Question: I'm beginning my path in Typescript and got a problem that i can solve. I'm trying to acess one index of one array inside the return of a API call. In the console the value is printed perfectly, but appears this message of error.
This is the interface i made :
'''
interface Data {
list: [{
main: {
temp: number;
temp_min: number;
temp_max: number;
}
weather: [{
main: string;
description: string;
}]
clouds: [{
all: number;
}]
dt_txt: string;
}]
dt: number;
}
'''
And that is the console.log I'm using:
'''
data?.list[1].main.temp_min
'''
This is the error that appears:
> '''
TS2532: Object is possibly 'undefined'.
109 |
110 | <>
> 111 | {console.log(data?.list[1].main.temp_min)}
| ^^^^^^^^^^^^^
112 | {console.log(data?.list[3]?.main)}
113 |
114 | </>
'''
And that is the return value from the 'console.log':

Could you guys help me?
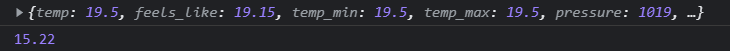
Answer: Access the items using '?'
'''
data?.list?.[1]?.main.temp_min
'''
Also, update the interface like this
'''
interface Data {
list: {
main: {
temp: number;
temp_min: number;
temp_max: number;
}
weather: {
main: string;
description: string;
}[]
clouds: {
all: number;
}[]
dt_txt: string;
}[]
dt: number;
}
'''